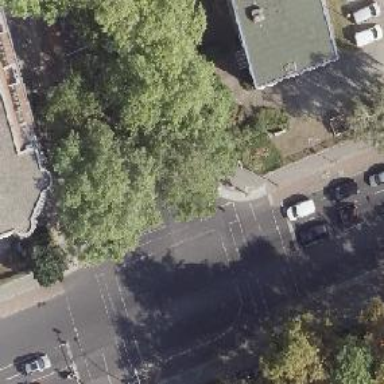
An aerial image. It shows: Crossing with traffic signals.